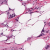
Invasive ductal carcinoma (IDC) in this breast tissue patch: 1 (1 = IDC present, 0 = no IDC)